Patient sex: M
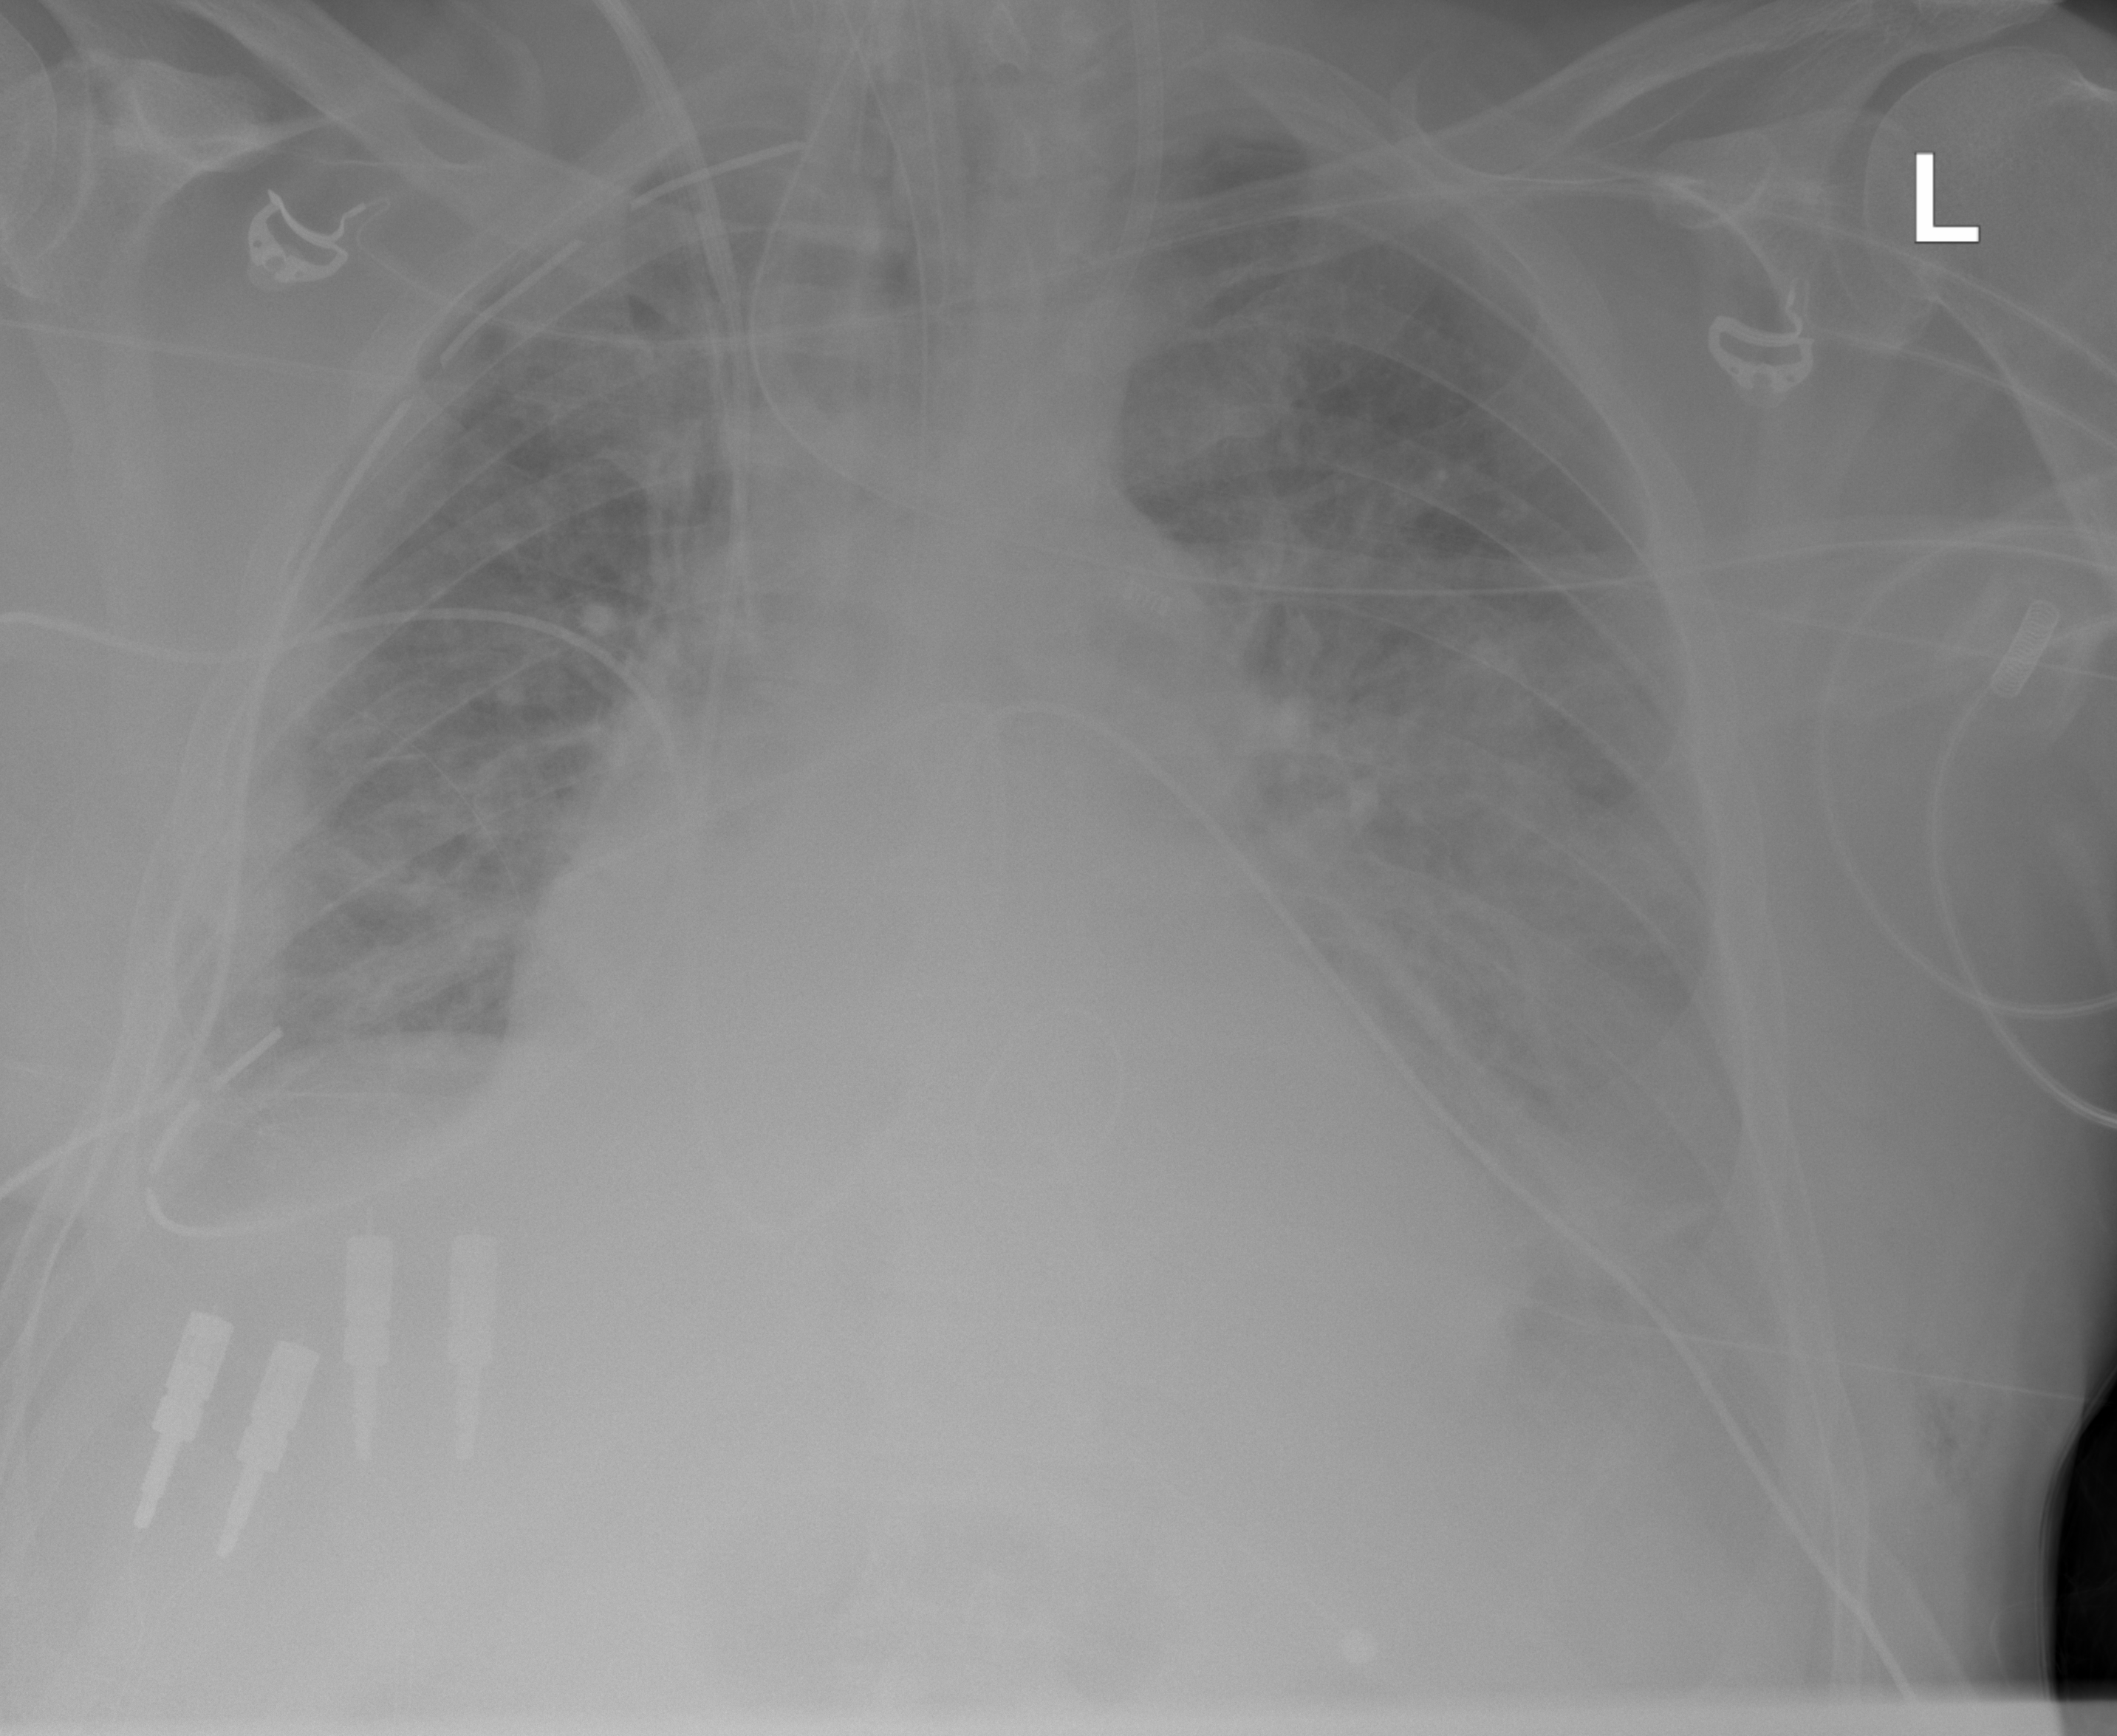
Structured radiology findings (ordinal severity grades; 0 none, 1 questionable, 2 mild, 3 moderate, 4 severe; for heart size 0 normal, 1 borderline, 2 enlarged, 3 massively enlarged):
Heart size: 2
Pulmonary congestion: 2
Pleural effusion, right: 2
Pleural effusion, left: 2
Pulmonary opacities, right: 2
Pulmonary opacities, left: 2
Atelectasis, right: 2
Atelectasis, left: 2